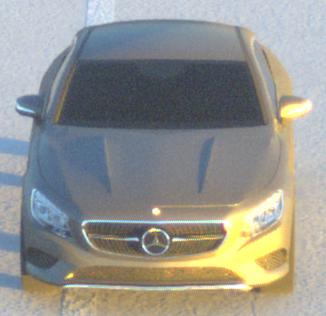
Make: Mercedes-Benz
Model: S 400 Coupé
Detailed model: S-Class (217) Coupé
Model produced from: 2015/10
Model produced until: 2017/09
Doors: 2
Color: gray
Road condition: dry road
Daytime: sunrise or sunset
Contrast: high contrast